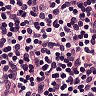
Metastatic tissue present: no